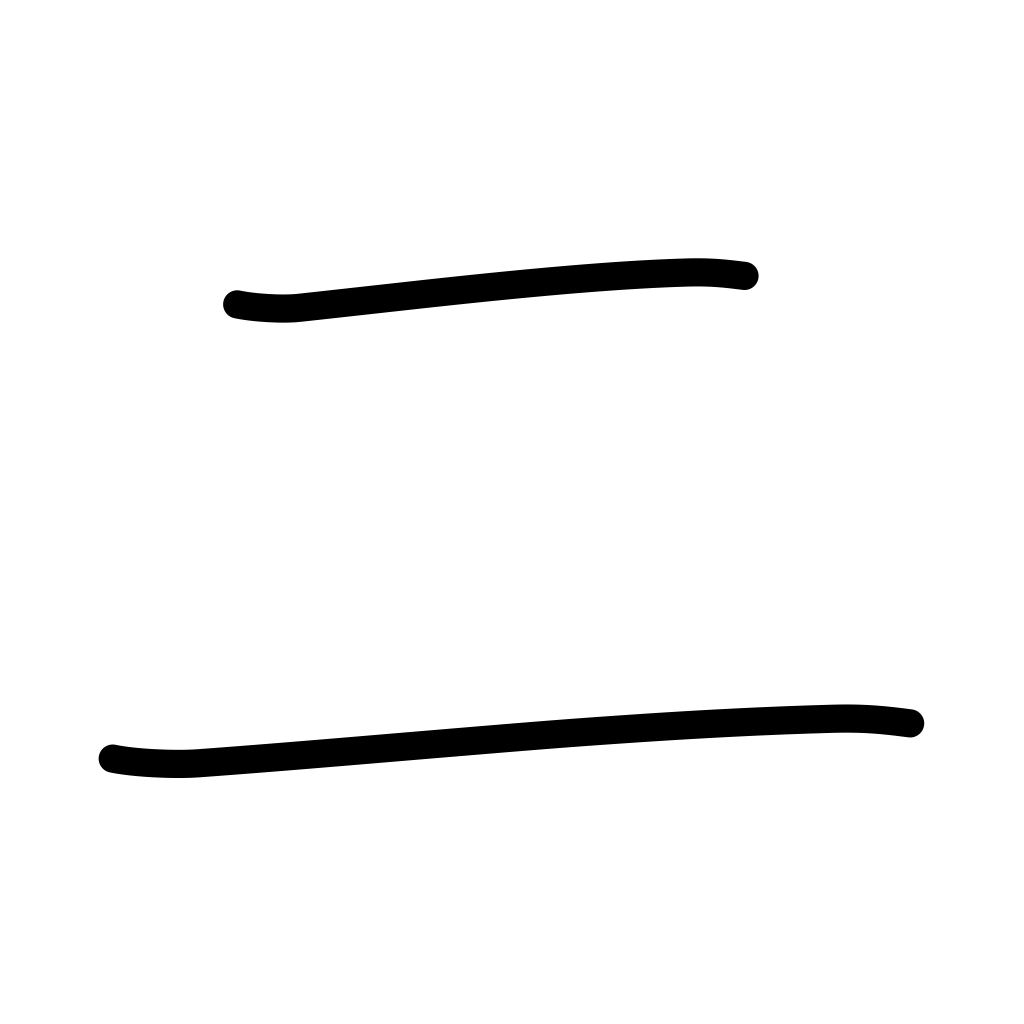
Meaning: two